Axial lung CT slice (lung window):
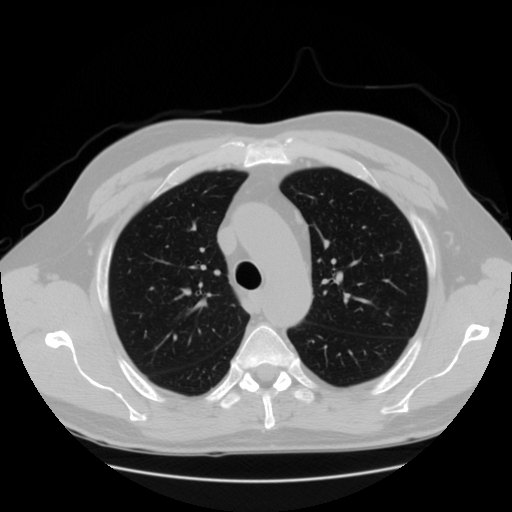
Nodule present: no